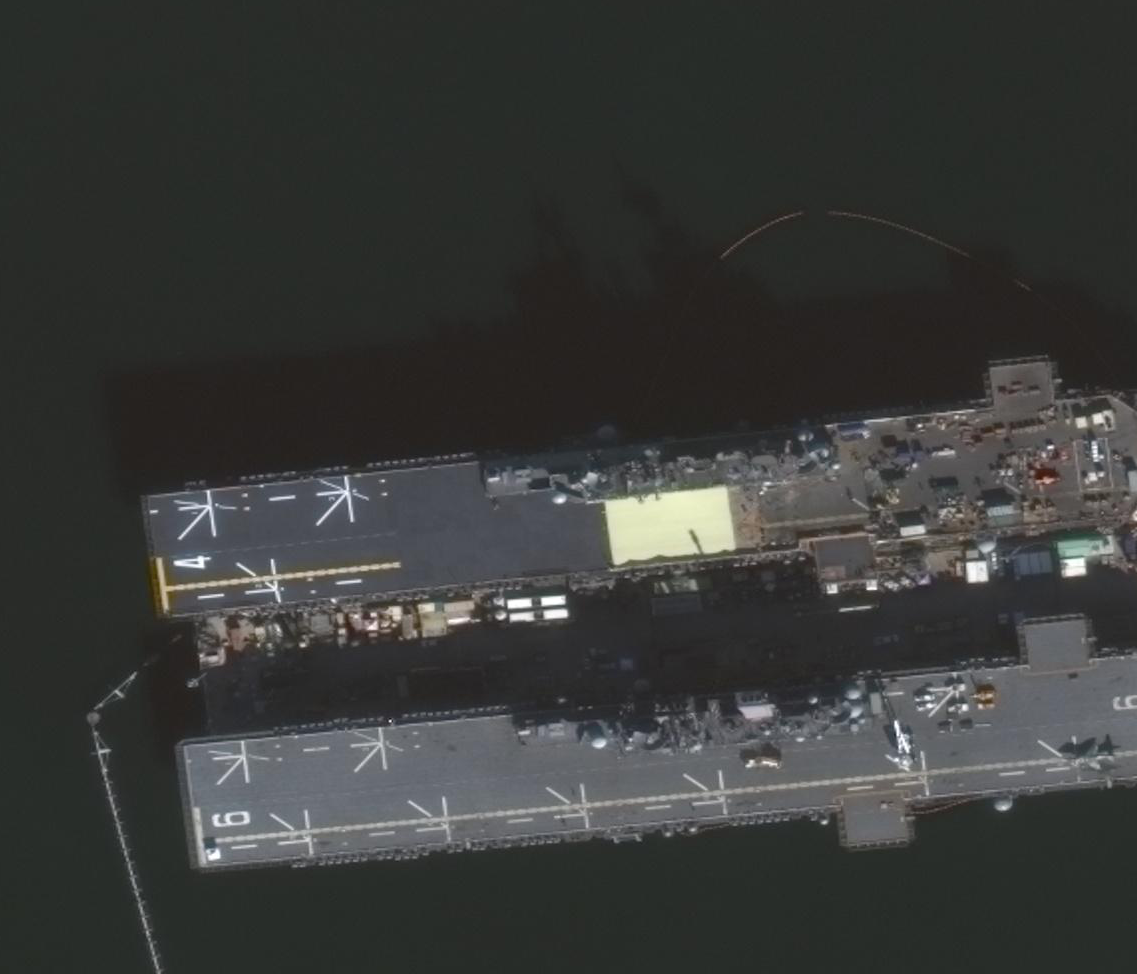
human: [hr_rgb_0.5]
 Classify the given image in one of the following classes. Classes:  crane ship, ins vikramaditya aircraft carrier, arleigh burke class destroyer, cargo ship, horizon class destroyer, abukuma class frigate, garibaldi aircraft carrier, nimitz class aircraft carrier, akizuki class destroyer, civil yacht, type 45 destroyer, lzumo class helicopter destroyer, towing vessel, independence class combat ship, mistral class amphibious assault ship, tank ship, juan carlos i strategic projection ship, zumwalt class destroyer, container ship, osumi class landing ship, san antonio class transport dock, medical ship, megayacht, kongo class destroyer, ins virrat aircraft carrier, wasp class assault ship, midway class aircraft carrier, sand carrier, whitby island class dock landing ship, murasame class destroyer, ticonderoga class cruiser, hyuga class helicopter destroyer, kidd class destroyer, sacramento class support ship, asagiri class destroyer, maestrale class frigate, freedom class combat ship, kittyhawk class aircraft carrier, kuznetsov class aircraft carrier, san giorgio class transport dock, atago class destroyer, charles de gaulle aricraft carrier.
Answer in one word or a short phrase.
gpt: Wasp class assault ship